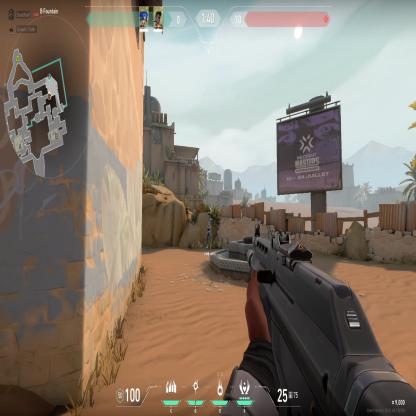
Label: teammate